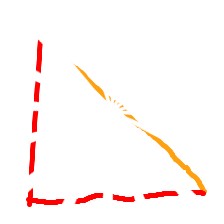
Shape: triangle